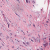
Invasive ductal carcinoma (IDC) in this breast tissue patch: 1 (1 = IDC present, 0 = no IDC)